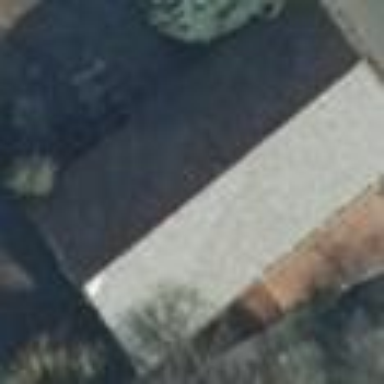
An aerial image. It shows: Simple and straightforward house.